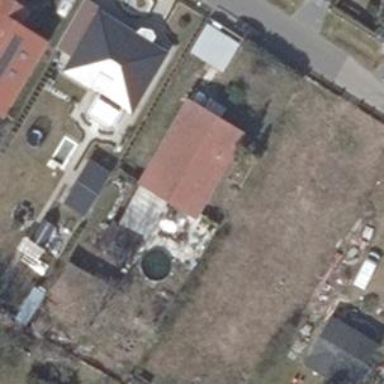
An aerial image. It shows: Simple house.